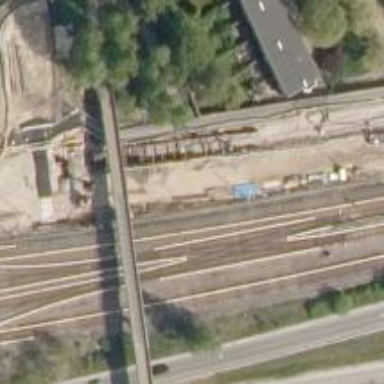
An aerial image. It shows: Railway crossing.